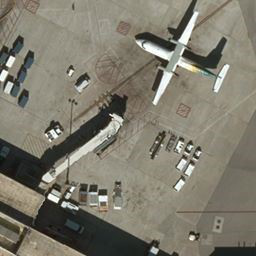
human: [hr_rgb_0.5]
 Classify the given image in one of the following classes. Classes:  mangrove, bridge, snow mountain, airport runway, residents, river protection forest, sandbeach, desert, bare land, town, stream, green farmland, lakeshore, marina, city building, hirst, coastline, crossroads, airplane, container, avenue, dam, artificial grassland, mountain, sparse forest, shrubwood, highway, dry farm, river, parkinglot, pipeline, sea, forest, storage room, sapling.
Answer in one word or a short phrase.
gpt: airplane